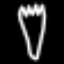
Label: fork